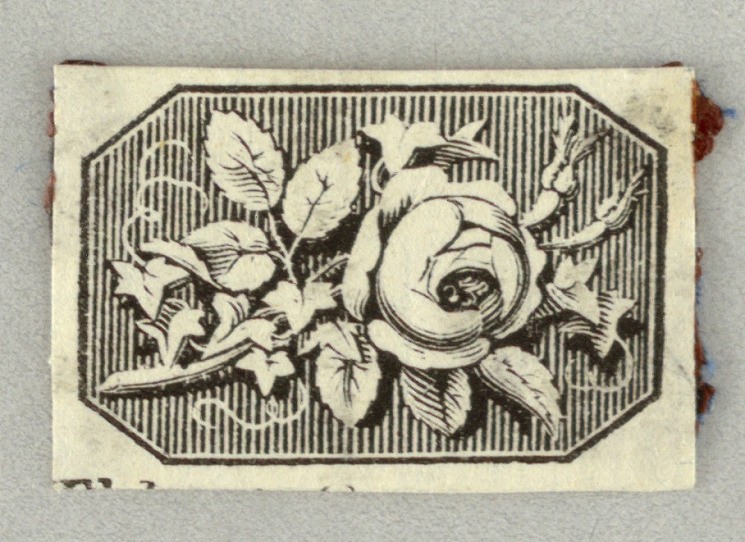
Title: Wood engraving. Vignette.
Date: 1800–1830
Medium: Engraving and etching
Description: Rose bough against hatched, octagonal background